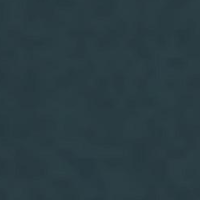
EUNIS habitat code: 14
Species observed at this site:
Chroicocephalus ridibundus
Phalacrocorax carbo
Larus michahellis
Cygnus olor
Fulica atra
Anas platyrhynchos
Aythya fuligula
Columba livia